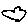
Label: cloud